Question: I have a scenario for which I have to design a use case diagram, activity diagram and a class diagram:
> "I run a small computer consultancy firm with a number of employees.
Along with the basic information about the employees (name, DoB,
contact details, etc.) I need to be able to keep track of what type of
role they perform, such as Hardware Technician, Programmer, and
Software Installer. A single employee can perform multiple roles, and
each role has an associated hourly pay. I need to keep name and
contact details of all customers that have a contract with us. A
customer can have multiple contracts at the same time, but each
contract is only associated with one customer. Each contract has a
name, a description, a creation date, and a job type - e.g. System
Development, Software Upgrade. No details of job types need to be
captured other than their name. Each contract also has a single
employee designated as the project leader. One employee may be the
project leader of multiple contracts."
I have tried to draw a use case diagram and I want to know if I have drawn it correct and if there are any mistakes or any improvements that should be made:

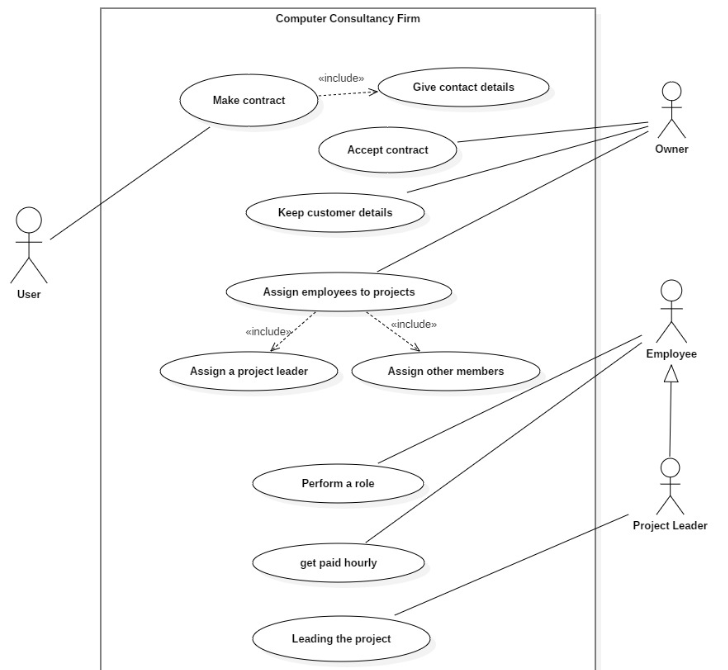
Answer: Let's analyse your requirements, to identify use cases:
- Manage employee> run a small computer consultancy firm with a number of employees.
Along with the basic information about the employees (name, DoB,
contact details, etc.) of what type of
role they perform, such as Hardware Technician, Programmer, and
Software Installer. A single employee can perform multiple roles, and
each role has an associated hourly pay.- Manage customer data (may be included in contract management) > name and contact details of all customers . - Manage contracts> A customer can have multiple contracts at the same time, but each contract is only associated with one customer. Each contract has a name, a description, a creation date, and a job type - e.g. System Development, Software Upgrade. No details of job types need to be captured other than their name. - Assign project leaders (may be included in contract management) > Each contract also has a single employee designated as the project leader. One employee may be the project leader of multiple contracts."
Now, more use case may be hidden behind these sentence and could be deduced. However, let's see critically if the additional ones you've identified fit.
The following seem ok at first sight:
- - - - - -
The following use case are questionable:
- - - -
Finally, some of these requirements go beyond the (goal oriented) use case, and describe the class model. Don't get trapped by this: the use case should focus on the actor interaction with the system.